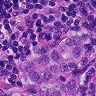
Metastatic tissue present: yes